The image is the raw time-domain waveform of a rolling-element bearing's vibration signal. Classify the bearing condition as one of: normal, inner_race, outer_race, ball.
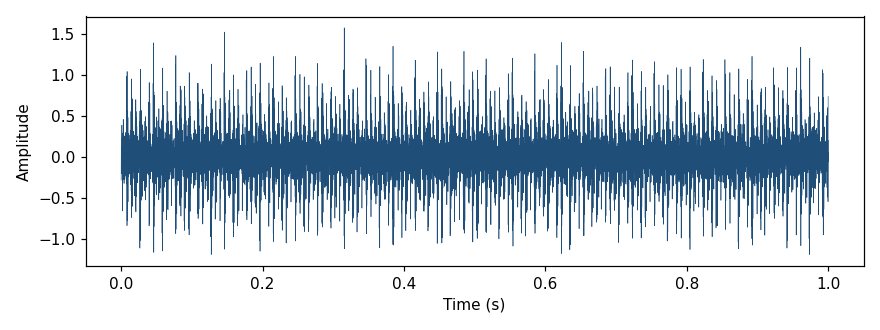
Answer: inner_race